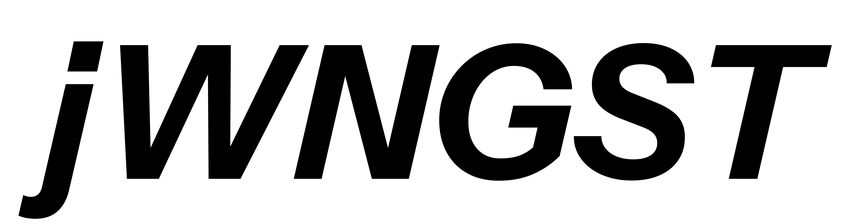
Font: InstrumentSans-Italic_Bold_Italic